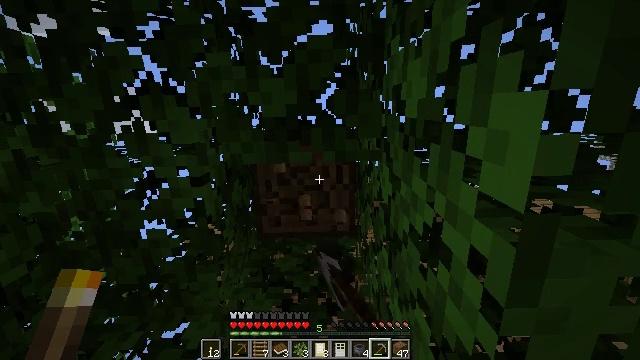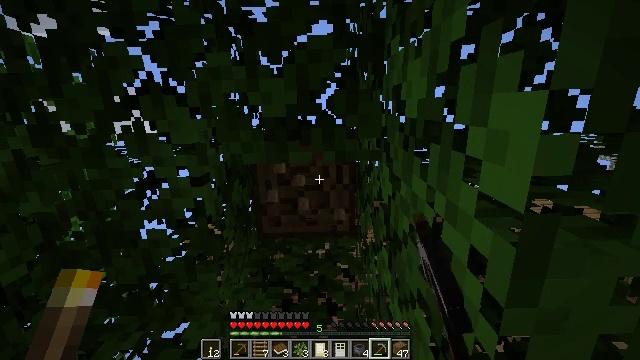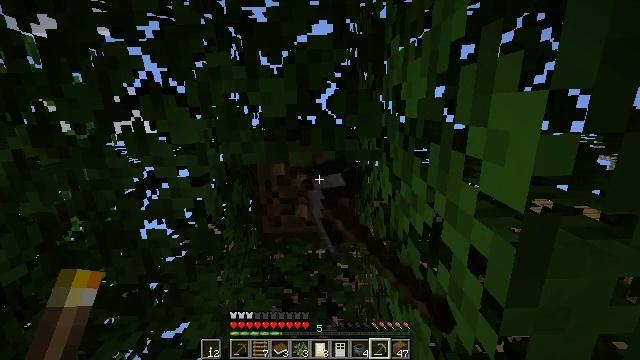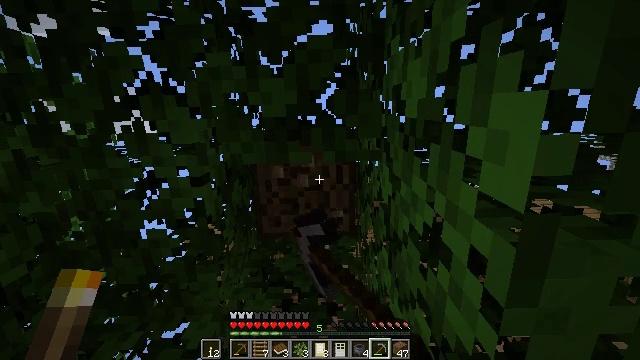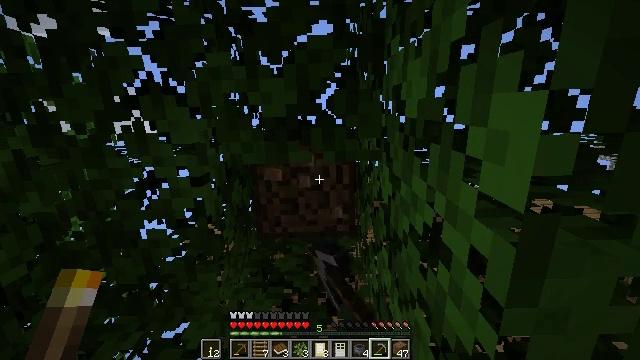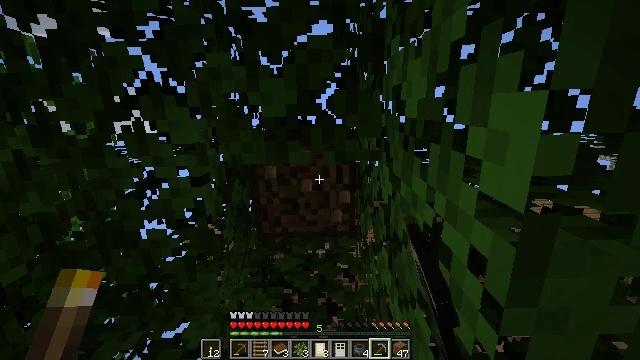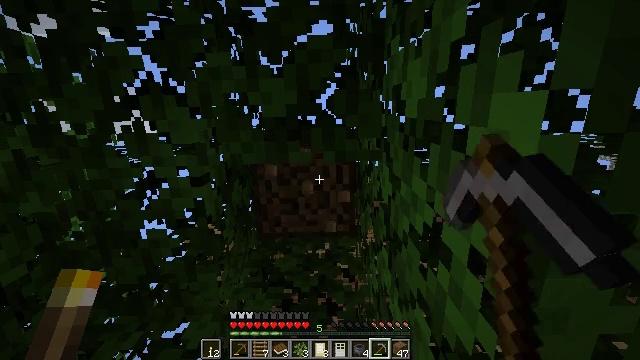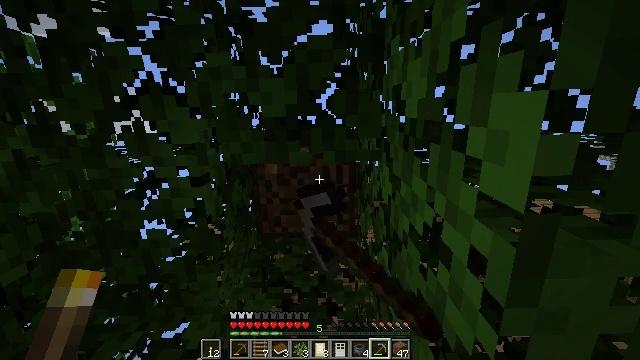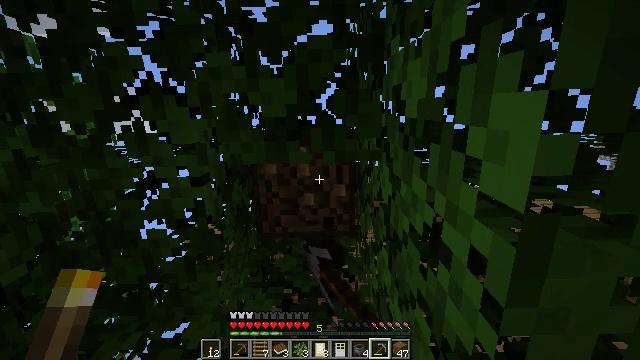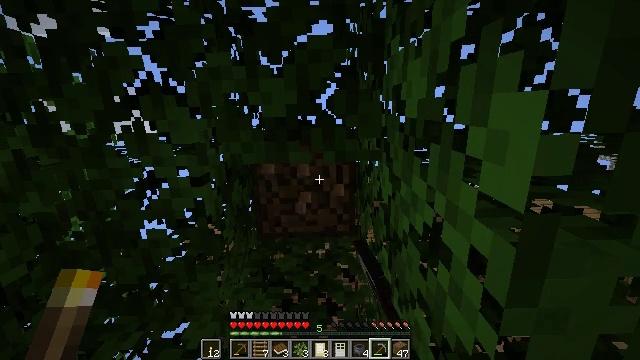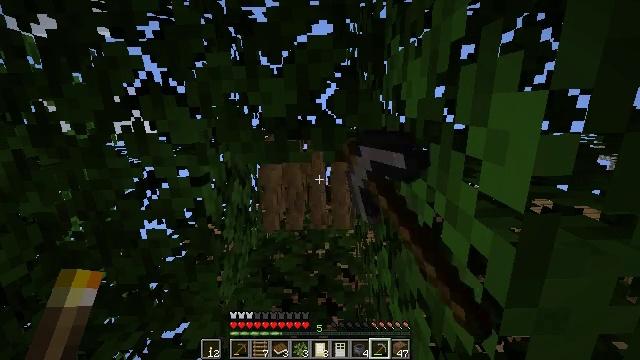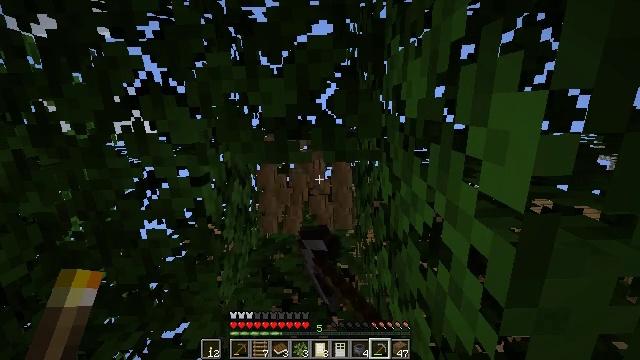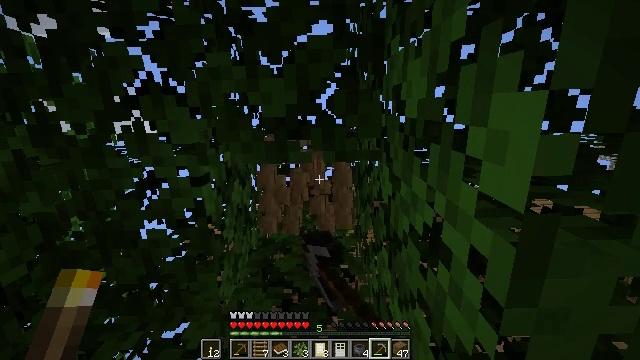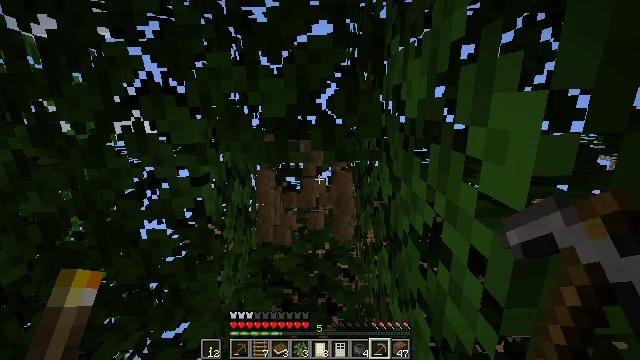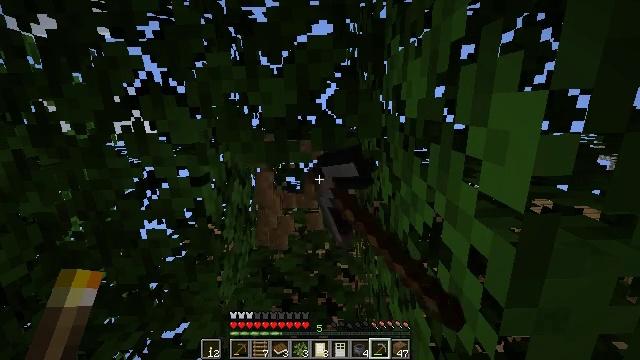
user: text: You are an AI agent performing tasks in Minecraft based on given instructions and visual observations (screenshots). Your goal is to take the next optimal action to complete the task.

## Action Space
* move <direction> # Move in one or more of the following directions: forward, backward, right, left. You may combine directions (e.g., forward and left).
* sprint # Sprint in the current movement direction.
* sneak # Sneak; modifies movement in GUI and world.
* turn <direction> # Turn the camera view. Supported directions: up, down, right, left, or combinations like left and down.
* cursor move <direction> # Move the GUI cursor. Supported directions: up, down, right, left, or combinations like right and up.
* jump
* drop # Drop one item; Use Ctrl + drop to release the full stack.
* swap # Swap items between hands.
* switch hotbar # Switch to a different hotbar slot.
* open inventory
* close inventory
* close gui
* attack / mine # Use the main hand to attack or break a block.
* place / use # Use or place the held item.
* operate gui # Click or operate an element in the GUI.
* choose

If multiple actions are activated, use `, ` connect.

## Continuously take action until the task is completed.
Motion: motion action
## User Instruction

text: Mine the oak log.
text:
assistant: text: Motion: attack / mine
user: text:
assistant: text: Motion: attack / mine
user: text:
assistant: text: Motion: attack / mine
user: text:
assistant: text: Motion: attack / mine
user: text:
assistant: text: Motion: attack / mine
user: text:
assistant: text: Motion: attack / mine
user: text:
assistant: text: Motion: attack / mine
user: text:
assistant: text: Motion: attack / mine
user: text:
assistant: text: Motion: attack / mine
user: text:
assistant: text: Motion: attack / mine
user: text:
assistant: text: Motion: attack / mine
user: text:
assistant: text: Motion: attack / mine
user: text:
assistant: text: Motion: attack / mine
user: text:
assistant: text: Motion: attack / mine
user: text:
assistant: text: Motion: attack / mine